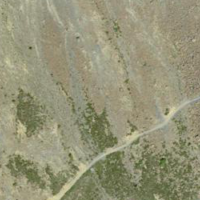
EUNIS habitat code: 31
Species observed at this site:
Oreojuncus trifidus
Selaginella selaginoides
Dryas octopetala
Vaccinium myrtillus
Viola calcarata
Asplenium viride
Platanthera bifolia
Anthyllis vulneraria
Campanula scheuchzeri
Lotus alpinus